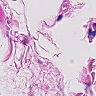
Metastatic tissue present: no